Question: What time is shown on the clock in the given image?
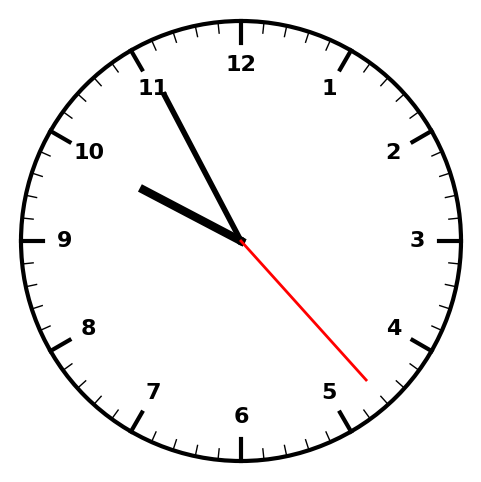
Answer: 09:55:23